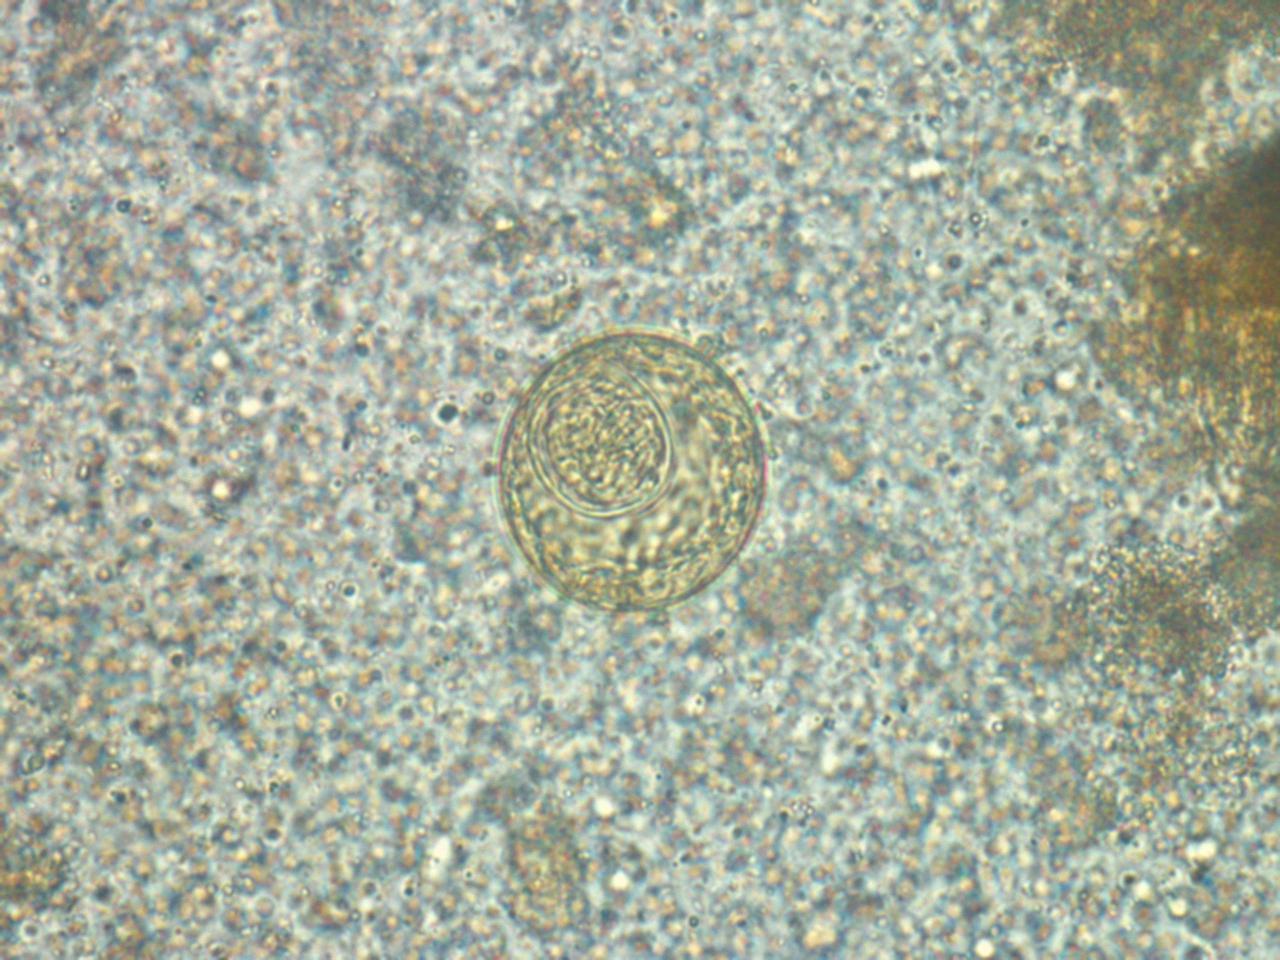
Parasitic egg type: Hymenolepis diminuta